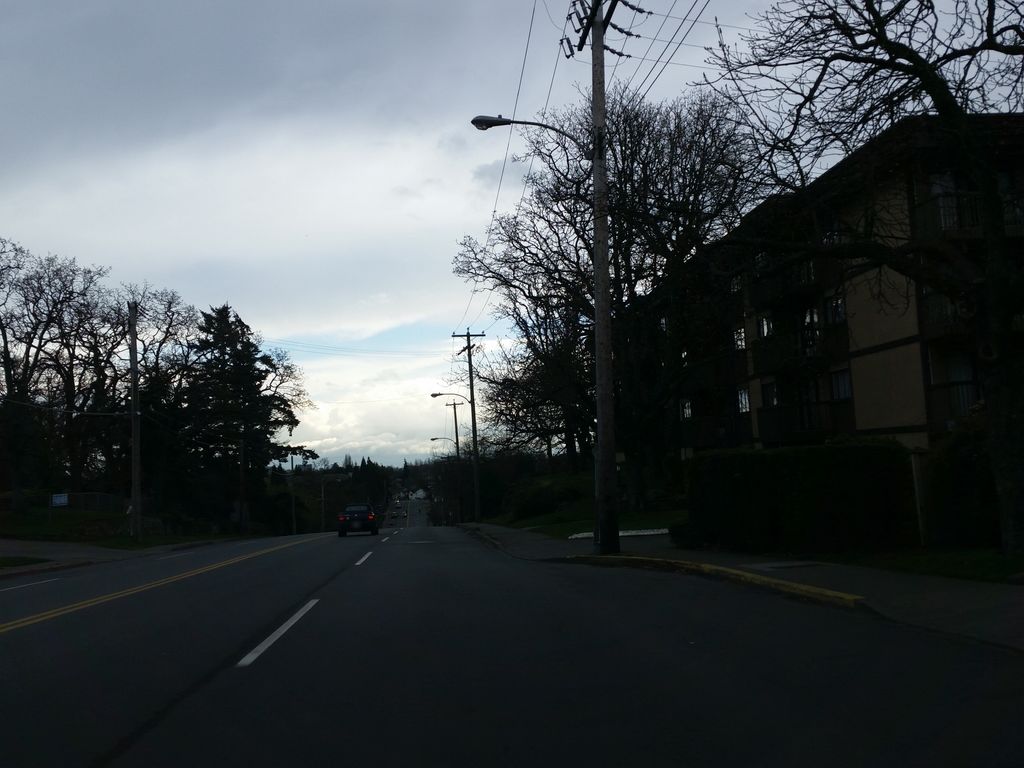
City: victoria